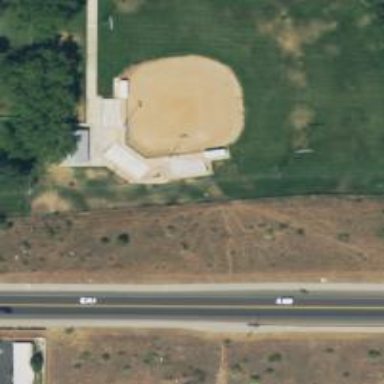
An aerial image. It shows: Baseball field.